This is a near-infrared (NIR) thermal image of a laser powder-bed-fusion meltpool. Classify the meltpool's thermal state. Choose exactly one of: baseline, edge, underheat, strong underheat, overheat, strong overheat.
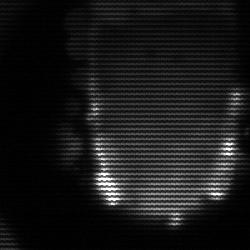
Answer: baseline